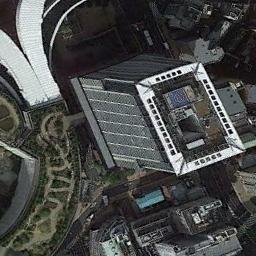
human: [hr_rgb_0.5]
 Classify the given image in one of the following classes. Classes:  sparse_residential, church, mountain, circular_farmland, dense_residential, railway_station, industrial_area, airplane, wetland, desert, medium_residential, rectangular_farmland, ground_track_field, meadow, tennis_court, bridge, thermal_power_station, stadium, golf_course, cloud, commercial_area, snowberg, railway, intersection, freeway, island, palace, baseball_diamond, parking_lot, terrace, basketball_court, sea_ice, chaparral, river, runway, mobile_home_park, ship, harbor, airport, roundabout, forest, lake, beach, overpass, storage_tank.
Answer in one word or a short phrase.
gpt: commercial_area